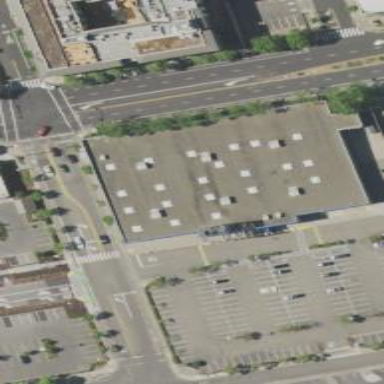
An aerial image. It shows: Retail building.